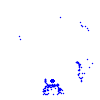
Particle: pion